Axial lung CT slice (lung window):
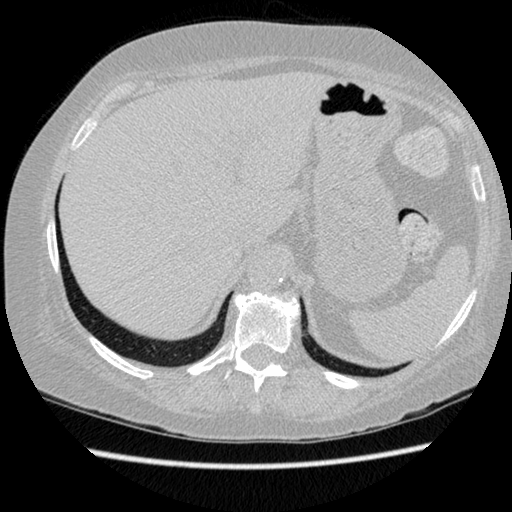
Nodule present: no